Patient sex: M
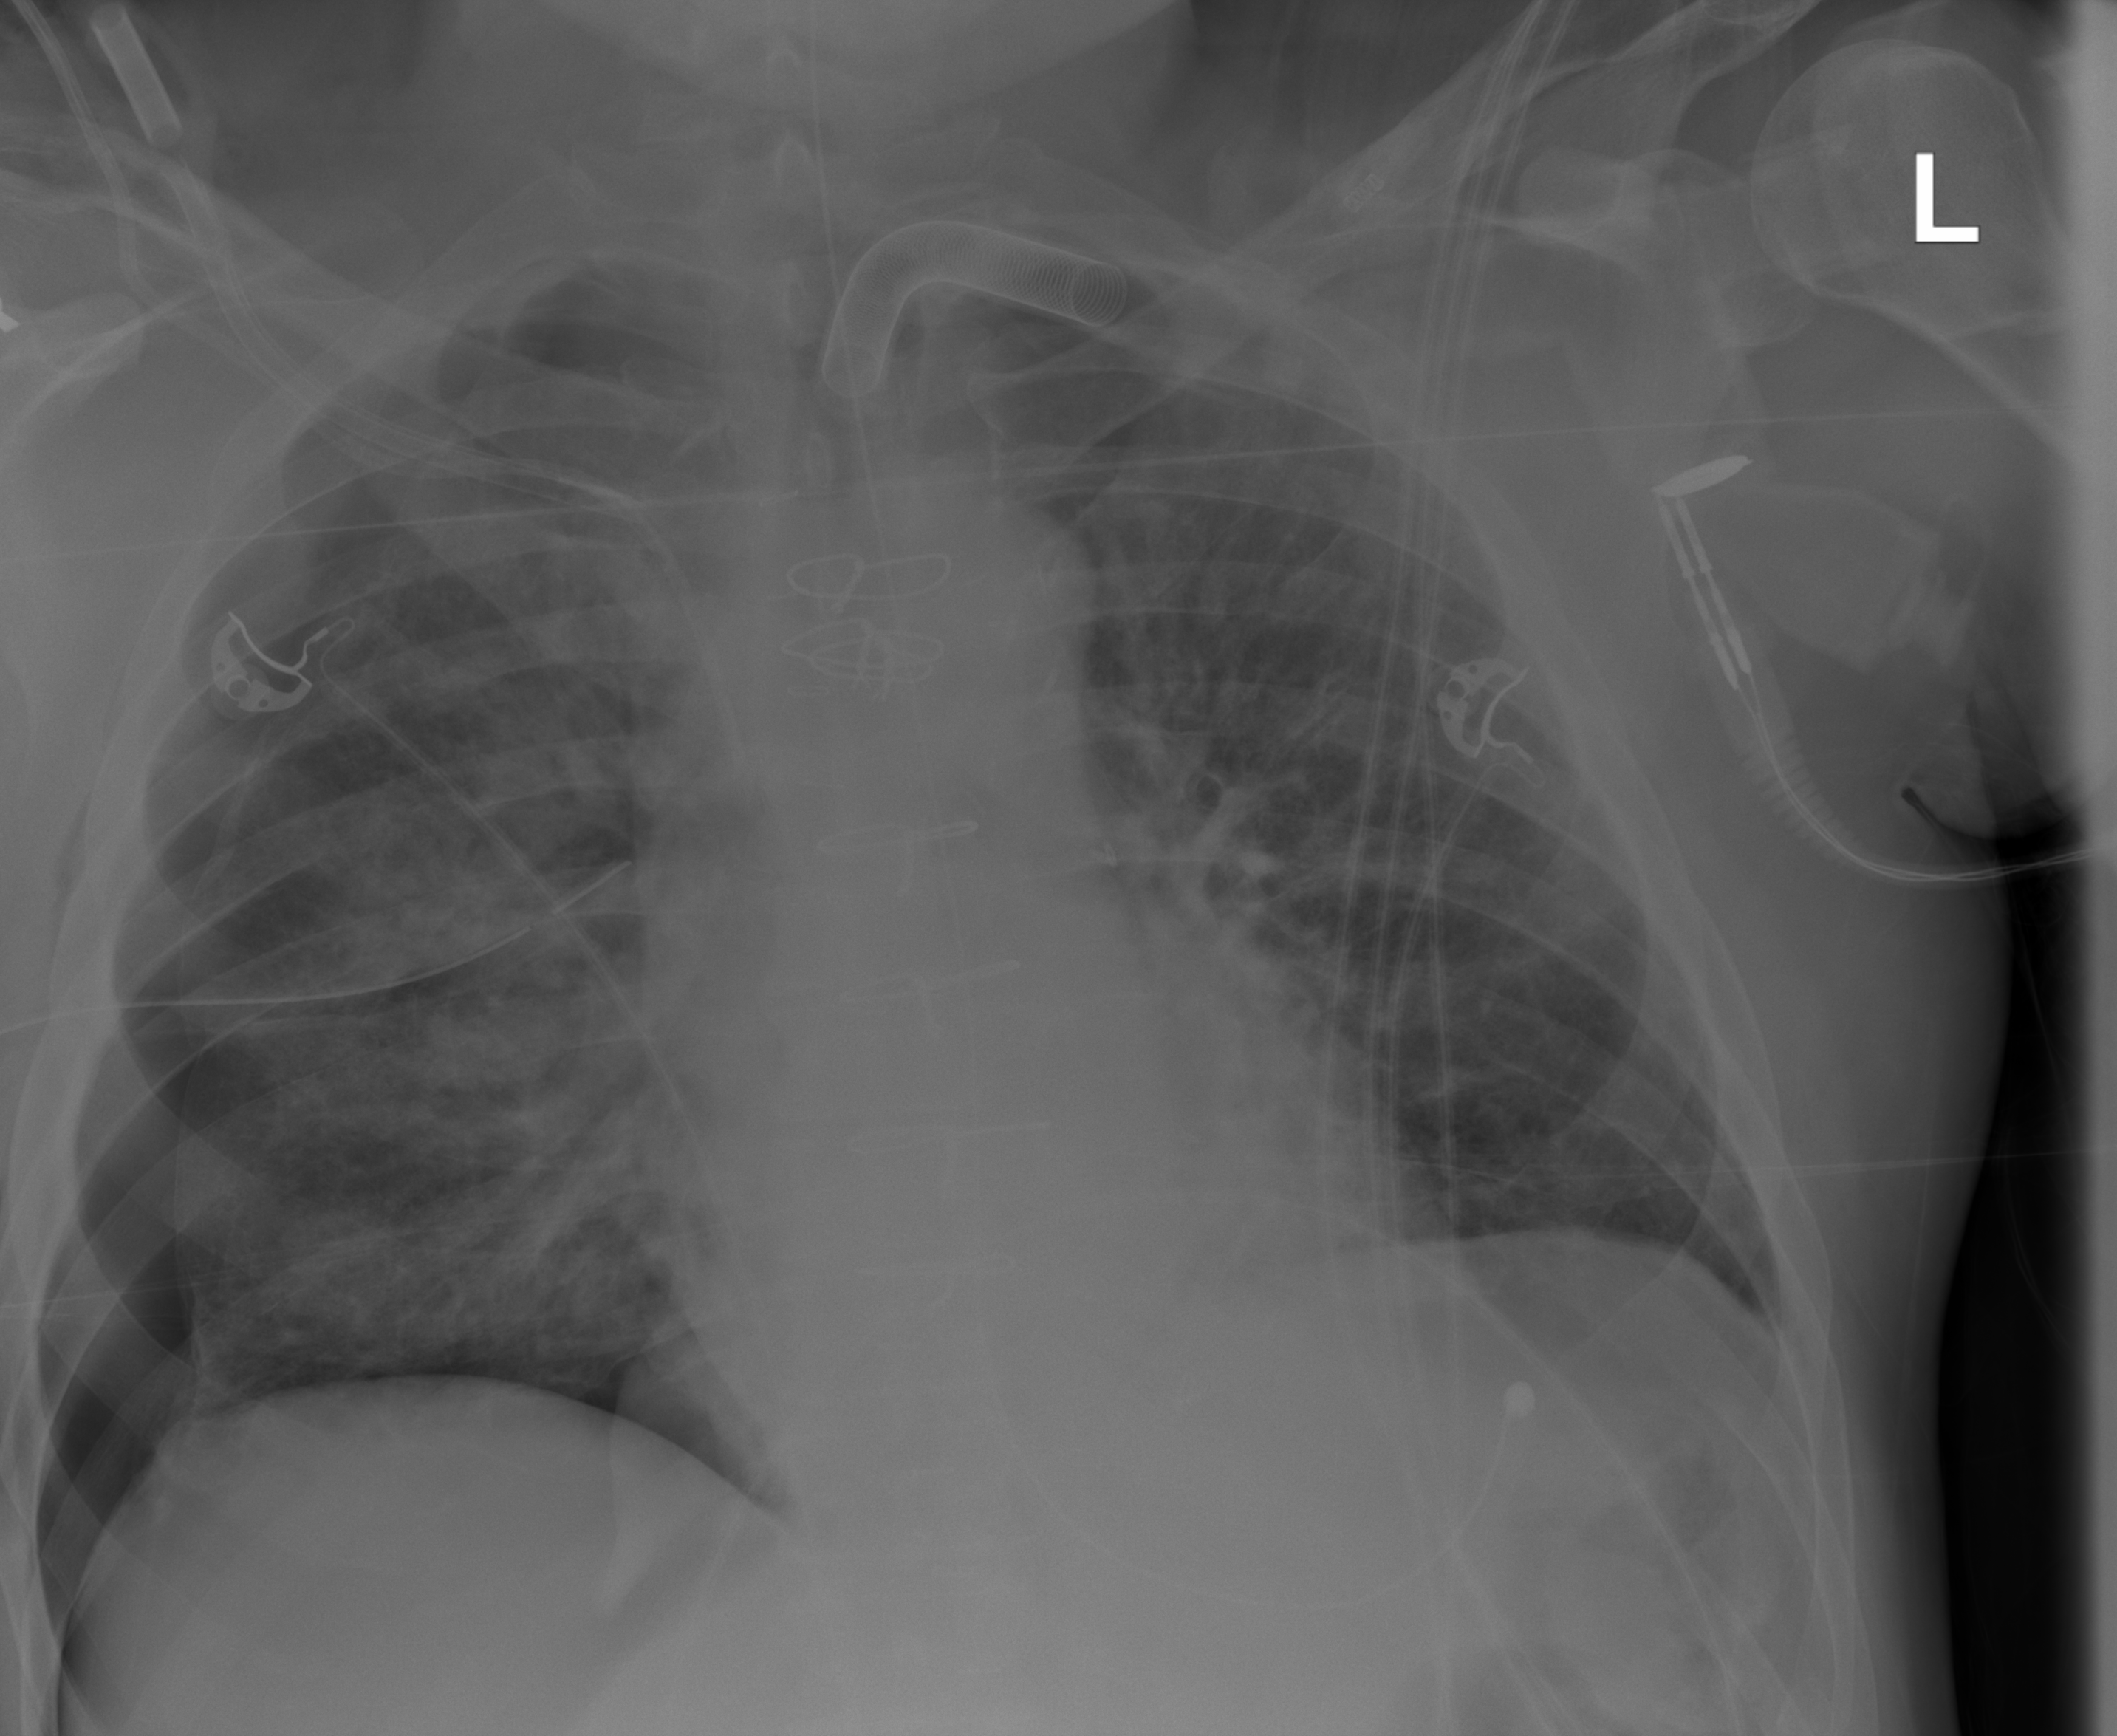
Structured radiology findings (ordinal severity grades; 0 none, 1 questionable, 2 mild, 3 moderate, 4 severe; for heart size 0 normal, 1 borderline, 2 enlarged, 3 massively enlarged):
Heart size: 2
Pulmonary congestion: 2
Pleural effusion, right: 0
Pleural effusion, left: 0
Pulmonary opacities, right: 0
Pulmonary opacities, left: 0
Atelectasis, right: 3
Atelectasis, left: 0